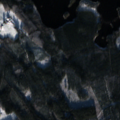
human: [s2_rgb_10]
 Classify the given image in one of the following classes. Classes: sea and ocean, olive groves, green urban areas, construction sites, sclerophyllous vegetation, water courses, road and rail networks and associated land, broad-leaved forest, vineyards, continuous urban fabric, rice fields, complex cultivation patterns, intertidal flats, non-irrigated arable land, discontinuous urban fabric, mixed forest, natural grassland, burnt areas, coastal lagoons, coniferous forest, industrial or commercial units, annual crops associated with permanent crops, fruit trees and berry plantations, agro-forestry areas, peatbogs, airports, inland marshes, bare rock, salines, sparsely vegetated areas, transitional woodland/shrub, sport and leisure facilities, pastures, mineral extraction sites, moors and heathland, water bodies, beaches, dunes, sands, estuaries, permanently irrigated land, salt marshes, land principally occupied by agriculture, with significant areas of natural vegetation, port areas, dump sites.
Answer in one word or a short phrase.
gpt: coniferous forest, mixed forest, water bodies